Field crop: tomato
Growth stage: 2
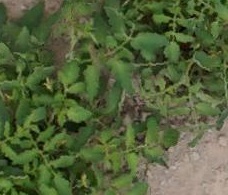
Species: tomato